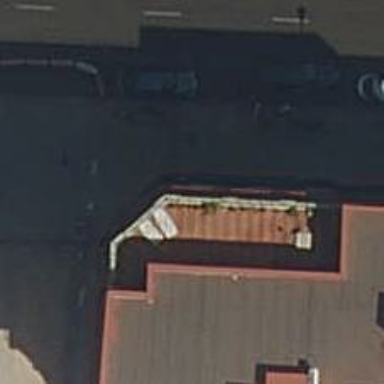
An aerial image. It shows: Car shop.